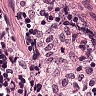
Metastatic tissue present: no